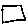
Label: square